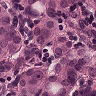
Metastatic tissue present: yes